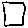
Label: square